Aerial crown-view tile of a tropical tree (Barro Colorado Island, Panama), acquired 20250317:
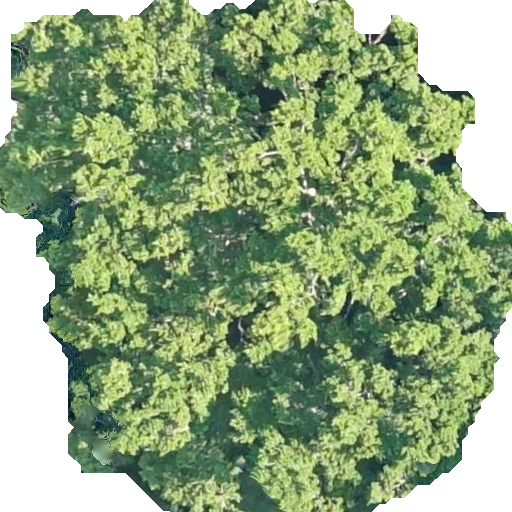
Species: Brosimum alicastrum
GBIF accepted scientific name: Brosimum alicastrum
Crown area: 320.325 m²